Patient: sex M, age 53
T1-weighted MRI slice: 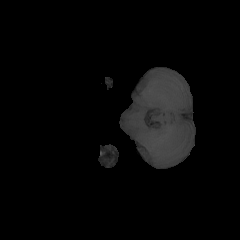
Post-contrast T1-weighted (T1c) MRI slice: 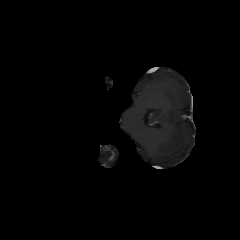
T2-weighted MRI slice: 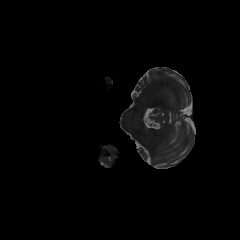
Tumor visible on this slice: no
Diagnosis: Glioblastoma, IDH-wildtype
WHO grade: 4